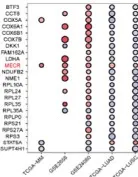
Venn diagram indicating the number of differentially expressed genes.
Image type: pathology (fish)